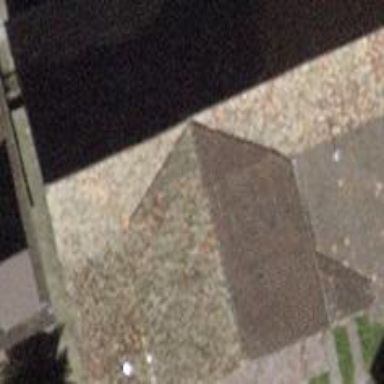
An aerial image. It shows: Rural barn.